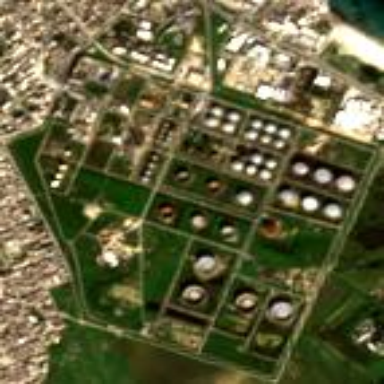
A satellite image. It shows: Industrial area with refinery surrounded by wall.